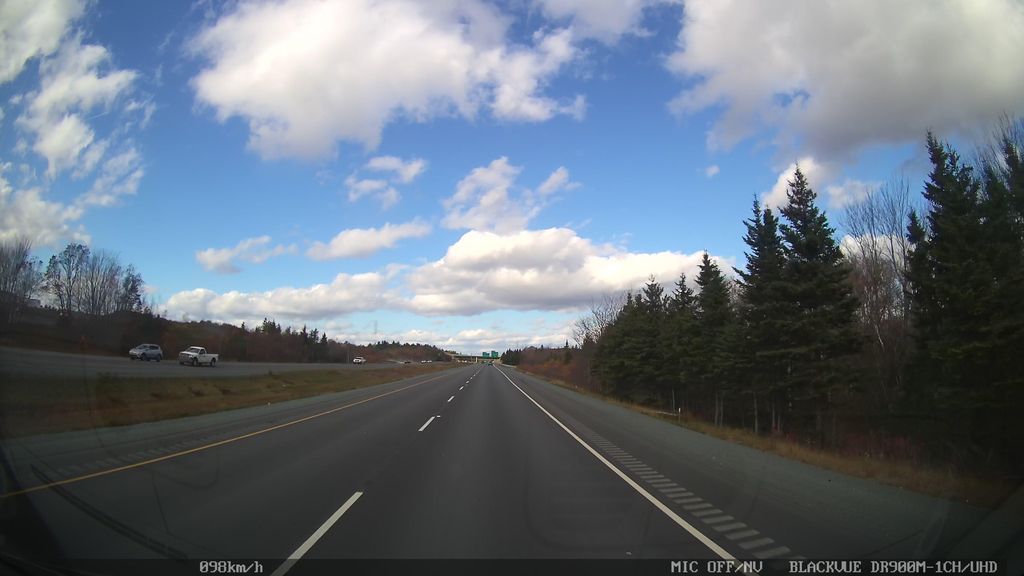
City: halifax